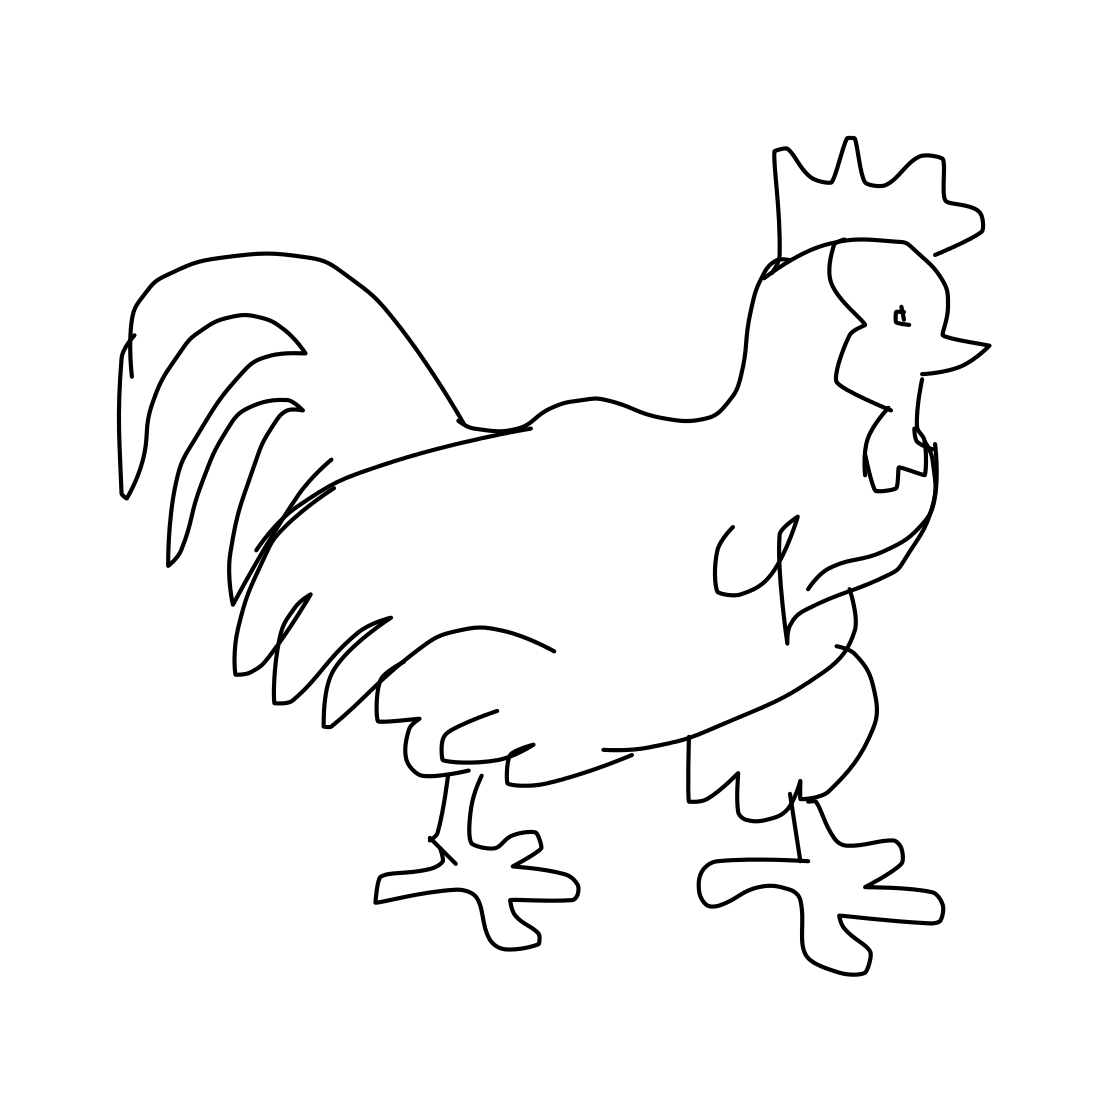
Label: rooster